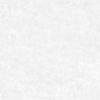
Label: no_change